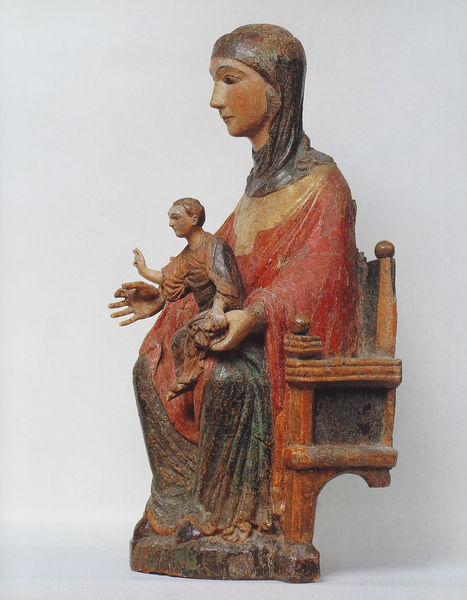
Titel: Thronende Muttergottes
Standort: Ruhpolding, St. Georg (EU - D - Bayern)
Schlagwörter: hand, holz, stuhl, rot, falten, halten, stein, portrait, kirche, gewand, kind, mutter, skulptur, statue, sitz, thron, kopftuch, schnitzerei, statuen, christus, jesus, mittelalter, segen, maria, madonna